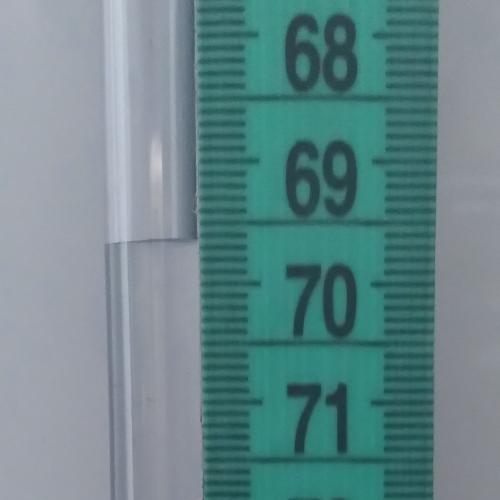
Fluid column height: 69.6 cm